Question: I erased the multipeerConnectivity framework, and moved it to trash, I thought it would just remove it from the xcode project, but since then, I have got error when I try to use it again:
I tried to copy it from a drag and drop in xcode, or by adding it via "add other framework" (xcode does not recognize the name in the search input), I created again the project from Apple from the .zip file, it worked one time, the first time it was launched, but now it is impossible to run the project :
Any idea?

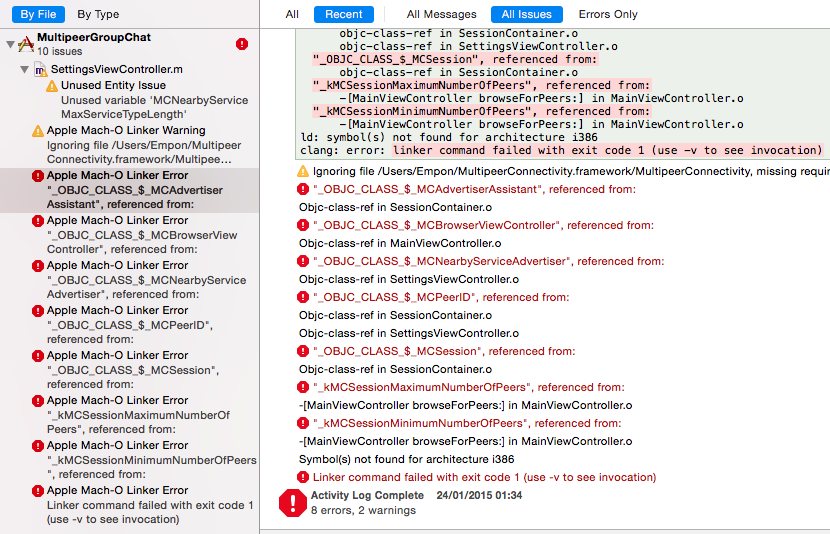
Answer: Since you deleted it entirely, instead of removing the reference, you have to add it back to the folder in Finder, it's not like adding images where you can 'copy items if needed' :
The easiest way is go to your trash and select the framework > right-click > put back
or to navigate directly to the frameworks folder :
Macintosh HD > System > Library > Frameworks
To ensure you place it in the right Frameworks folder (there are multiple) you can directly go to it by clicking on your Finder icon (new finder window) then press ++ or Finder > Go > Go to Folder...
In the prompt box type in :
'''
/System/Library/Frameworks
'''
You'll automatically be taken there. Just put the framework back in that folder, close & restart Xcode and you should be good to go